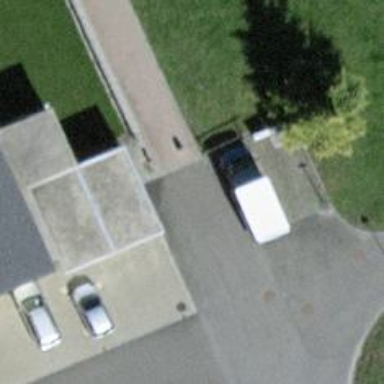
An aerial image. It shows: Bollard.